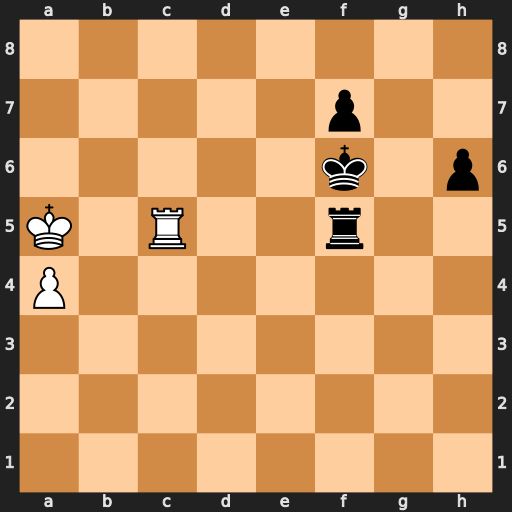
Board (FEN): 8/5p2/5k1p/K1R2r2/P7/8/8/8
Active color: w
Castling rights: -
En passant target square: -
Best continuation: Rxf5+ Kxf5 Kb6